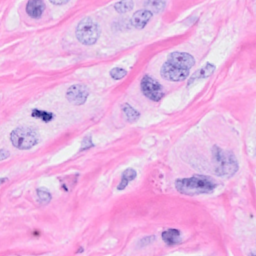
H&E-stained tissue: Breast